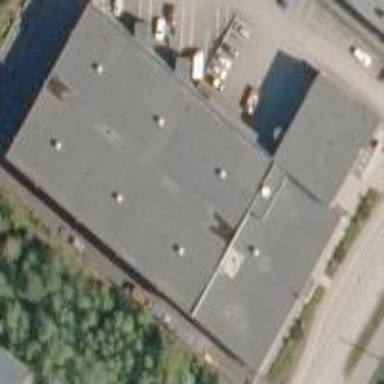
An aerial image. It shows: Industrial building.